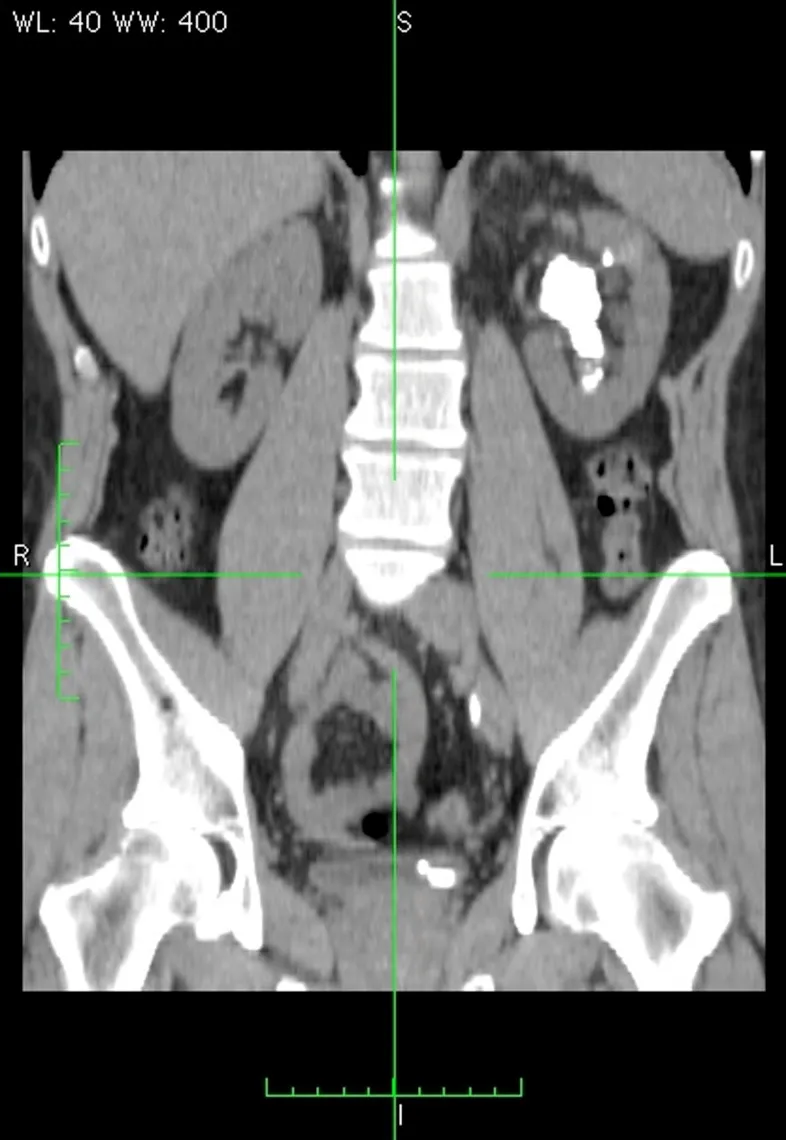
Coronal CT scan showing pretreatment staghorn left kidney stone.
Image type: radiology (ct)